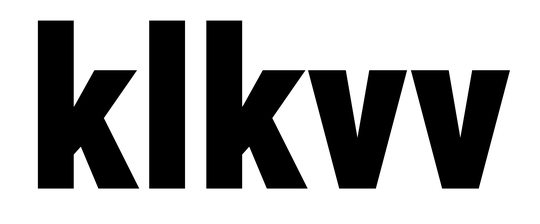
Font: Roboto_Condensed_Black